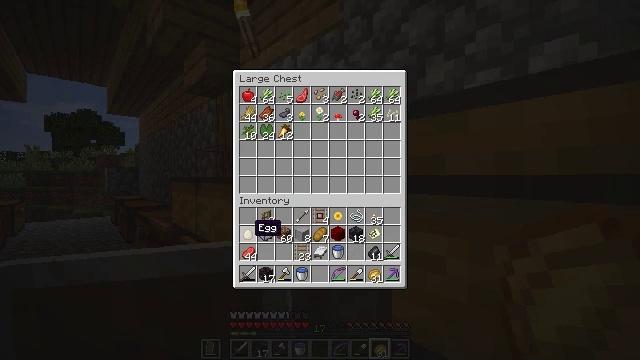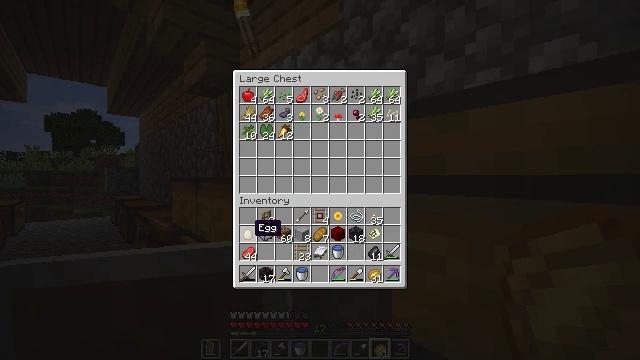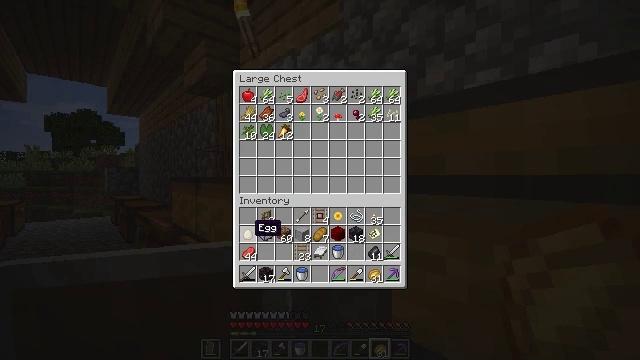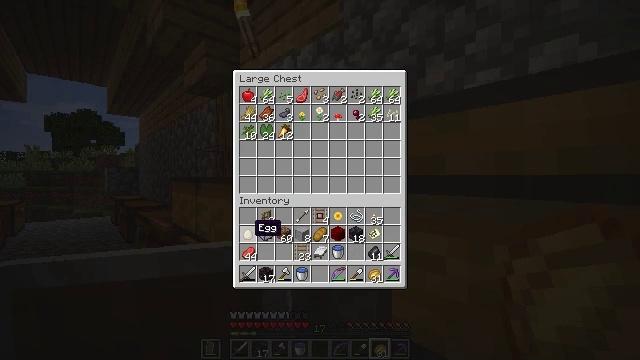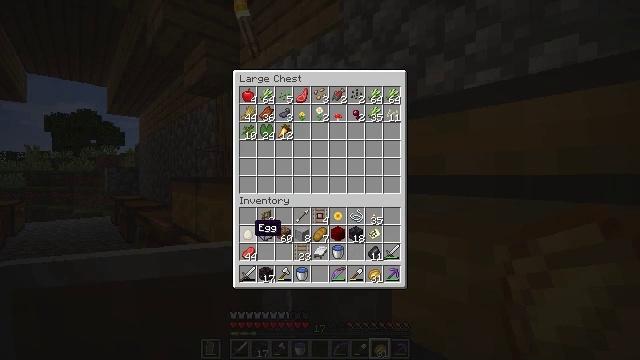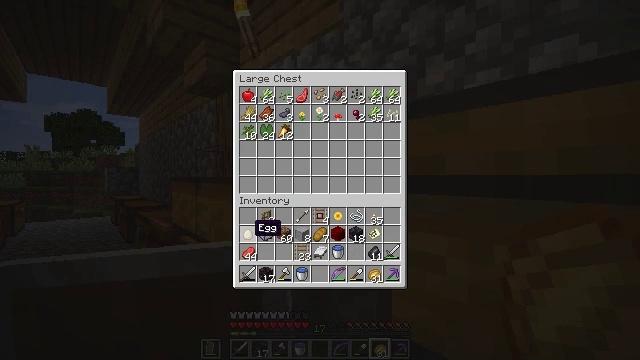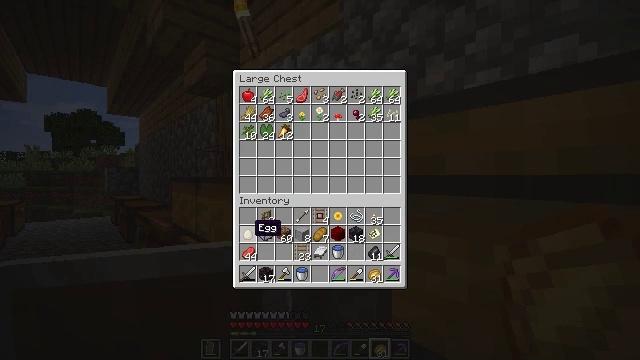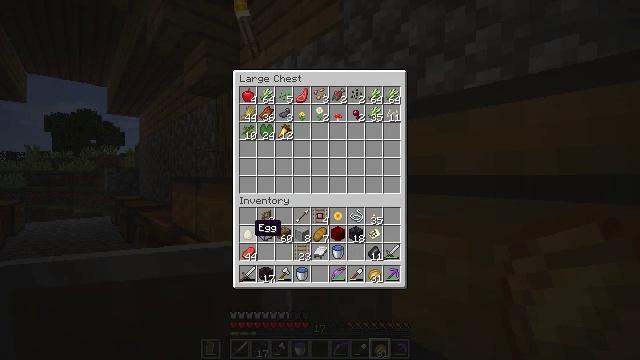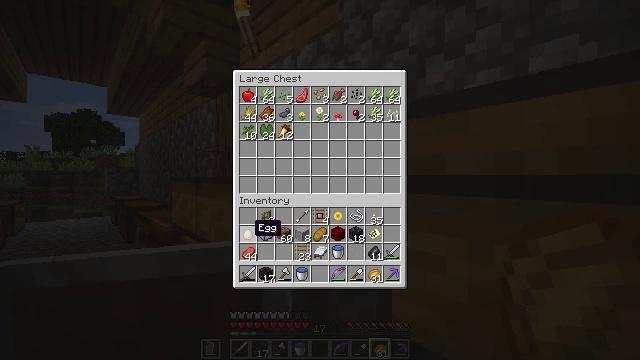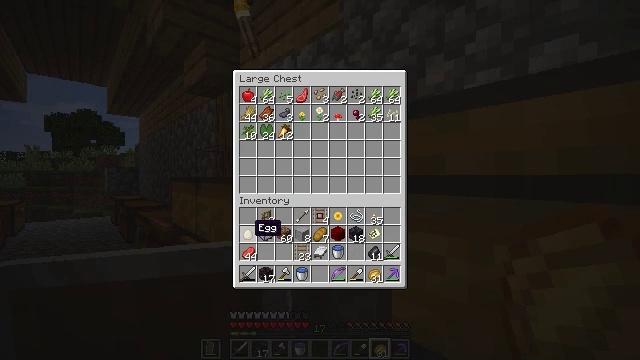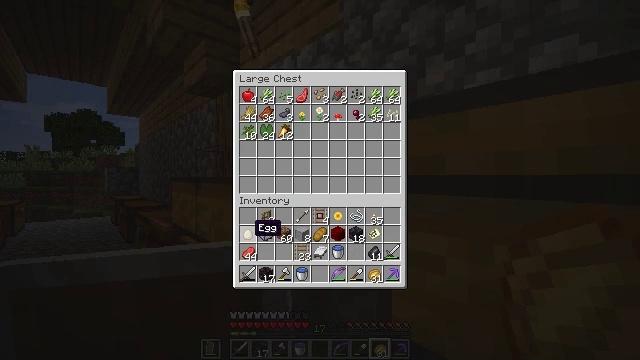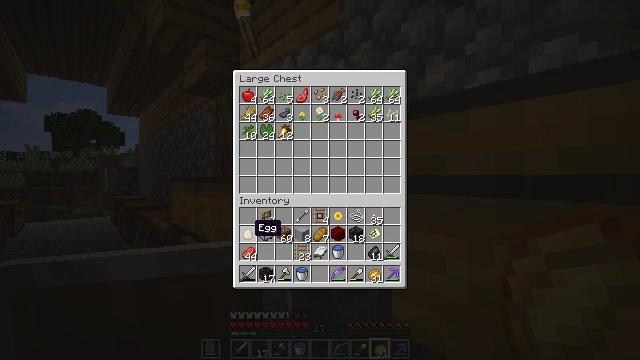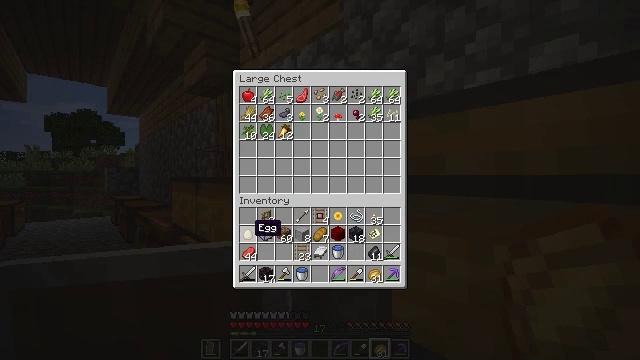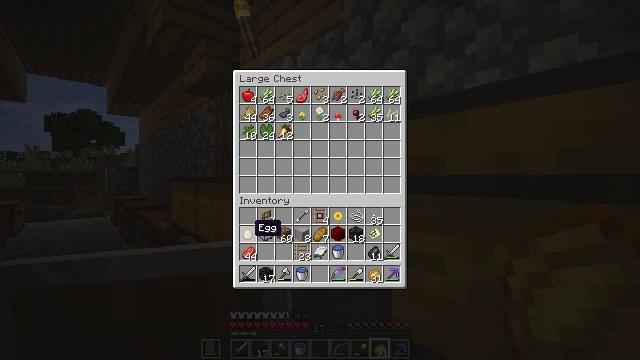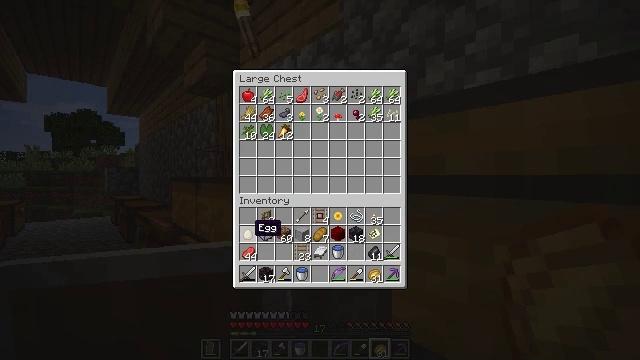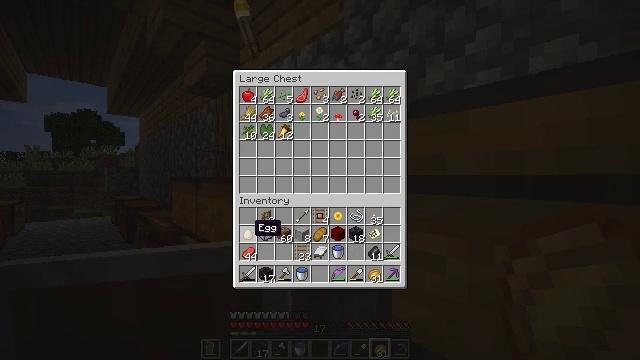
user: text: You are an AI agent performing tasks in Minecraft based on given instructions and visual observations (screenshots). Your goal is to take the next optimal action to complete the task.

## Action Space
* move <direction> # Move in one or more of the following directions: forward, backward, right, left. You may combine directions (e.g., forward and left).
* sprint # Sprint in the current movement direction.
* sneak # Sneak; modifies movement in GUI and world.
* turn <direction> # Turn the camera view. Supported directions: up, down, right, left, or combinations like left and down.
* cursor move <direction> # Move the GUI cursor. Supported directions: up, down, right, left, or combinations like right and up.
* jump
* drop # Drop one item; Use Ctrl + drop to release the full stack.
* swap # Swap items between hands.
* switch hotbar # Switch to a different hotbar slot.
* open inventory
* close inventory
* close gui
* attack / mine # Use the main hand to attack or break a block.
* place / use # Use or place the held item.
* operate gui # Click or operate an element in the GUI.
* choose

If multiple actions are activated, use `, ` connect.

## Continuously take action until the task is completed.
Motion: motion action
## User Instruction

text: Attack the chest to pick it up.
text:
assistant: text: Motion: no_op
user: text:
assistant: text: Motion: no_op
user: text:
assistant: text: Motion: no_op
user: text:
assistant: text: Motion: no_op
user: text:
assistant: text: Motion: no_op
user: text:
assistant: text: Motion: no_op
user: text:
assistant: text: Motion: no_op
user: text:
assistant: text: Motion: no_op
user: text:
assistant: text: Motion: no_op
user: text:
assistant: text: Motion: no_op
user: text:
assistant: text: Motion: no_op
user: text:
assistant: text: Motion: no_op
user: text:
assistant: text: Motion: no_op
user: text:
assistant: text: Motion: no_op
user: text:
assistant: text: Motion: no_op
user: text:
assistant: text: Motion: no_op
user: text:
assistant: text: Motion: no_op
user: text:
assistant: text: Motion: no_op
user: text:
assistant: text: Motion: no_op
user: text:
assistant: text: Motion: no_op
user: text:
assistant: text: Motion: no_op
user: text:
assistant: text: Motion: no_op
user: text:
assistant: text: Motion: no_op
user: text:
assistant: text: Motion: no_op
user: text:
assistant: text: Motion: no_op
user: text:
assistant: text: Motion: no_op
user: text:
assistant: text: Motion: no_op
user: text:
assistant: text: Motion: no_op
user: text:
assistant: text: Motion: no_op
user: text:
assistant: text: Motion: no_op